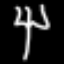
Label: fork